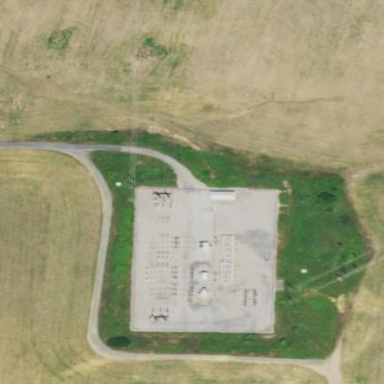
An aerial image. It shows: Distribution substation surrounded by fence.